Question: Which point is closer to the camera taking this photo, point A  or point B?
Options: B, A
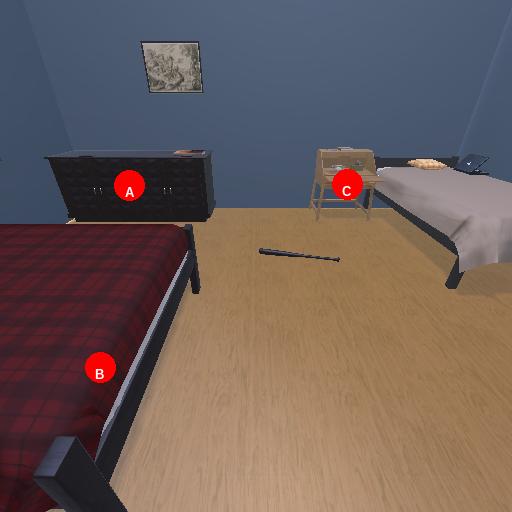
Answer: B